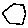
Label: hexagon